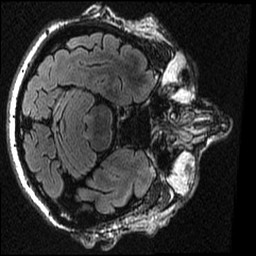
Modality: T2w
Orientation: axial
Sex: male
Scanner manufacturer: ge
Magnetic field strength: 3 T
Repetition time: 6 s
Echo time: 0.1282 s